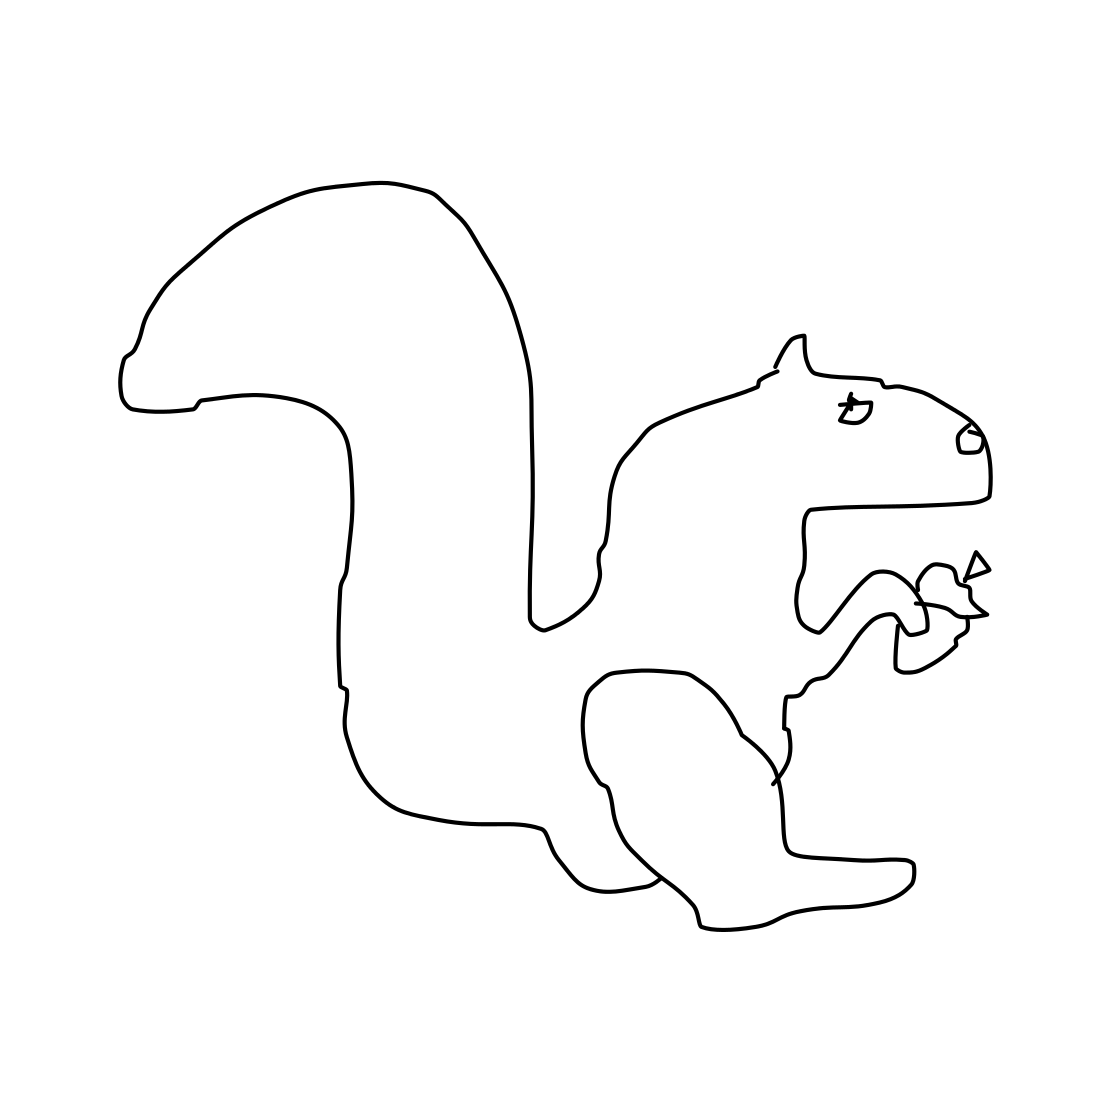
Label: squirrel